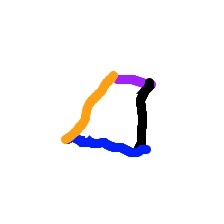
Shape: trapezoid